Aerial crown-view tile of a tropical tree (Barro Colorado Island, Panama), acquired 20240716:
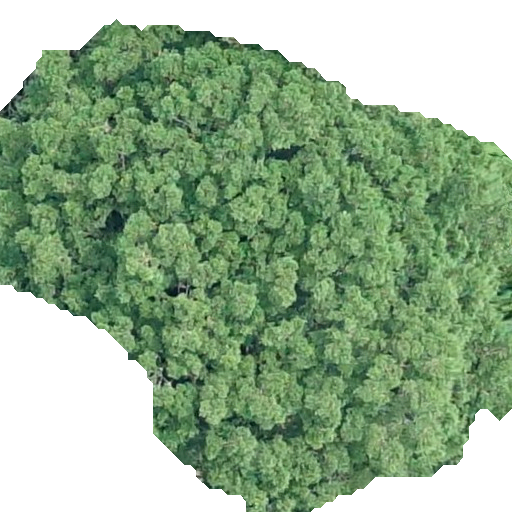
Species: Brosimum alicastrum
GBIF accepted scientific name: Brosimum alicastrum
Crown area: 297.069 m²